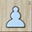
Piece: wP